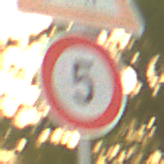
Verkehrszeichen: Geschwindigkeit5
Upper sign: KurveLinks
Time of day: SunriseSunset
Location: Outdoor (RoadRail)
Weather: Clear
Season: NotSpecified
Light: Natural